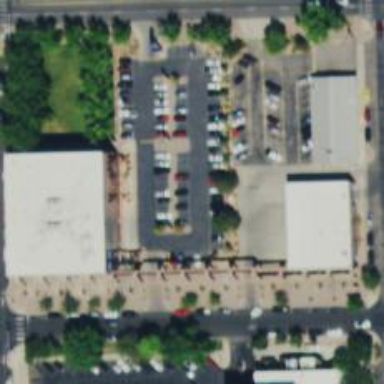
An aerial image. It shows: Parking space is available.